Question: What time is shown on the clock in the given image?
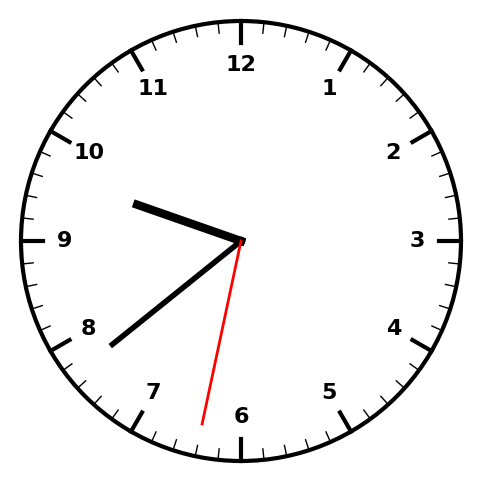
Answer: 09:38:32